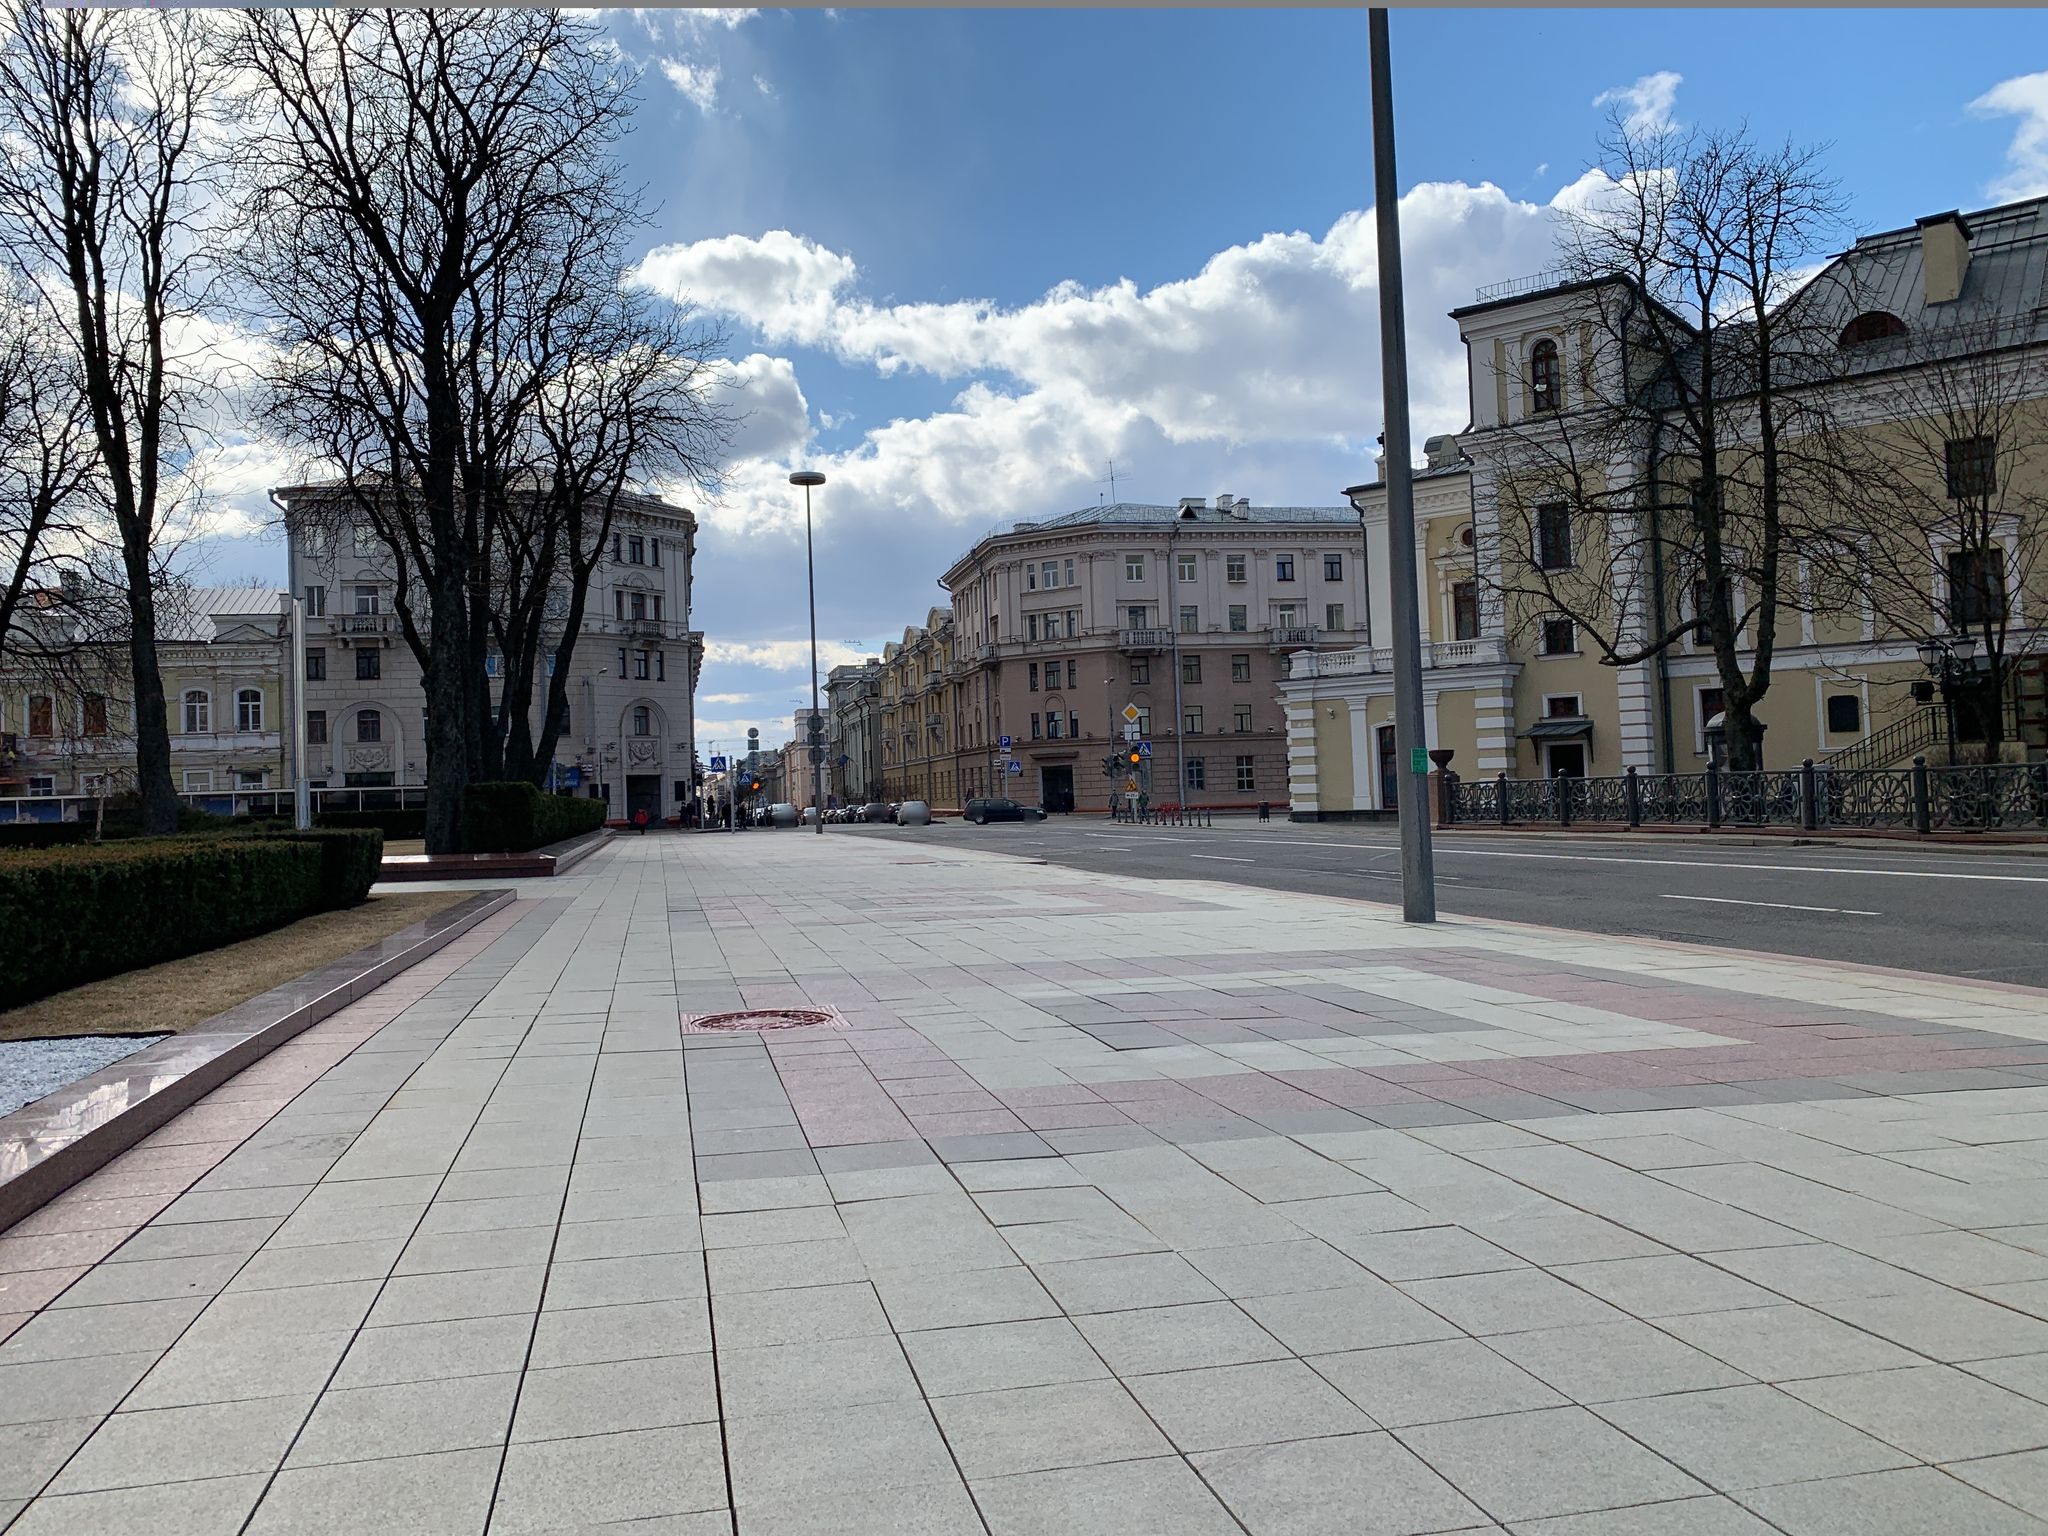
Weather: clear
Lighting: day
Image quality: good
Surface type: walking surface
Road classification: footway
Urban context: urban centre
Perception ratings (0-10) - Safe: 8.03, Lively: 8.45, Beautiful: 7.4, Boring: 7.26, Depressing: 5.85, Wealthy: 9.28